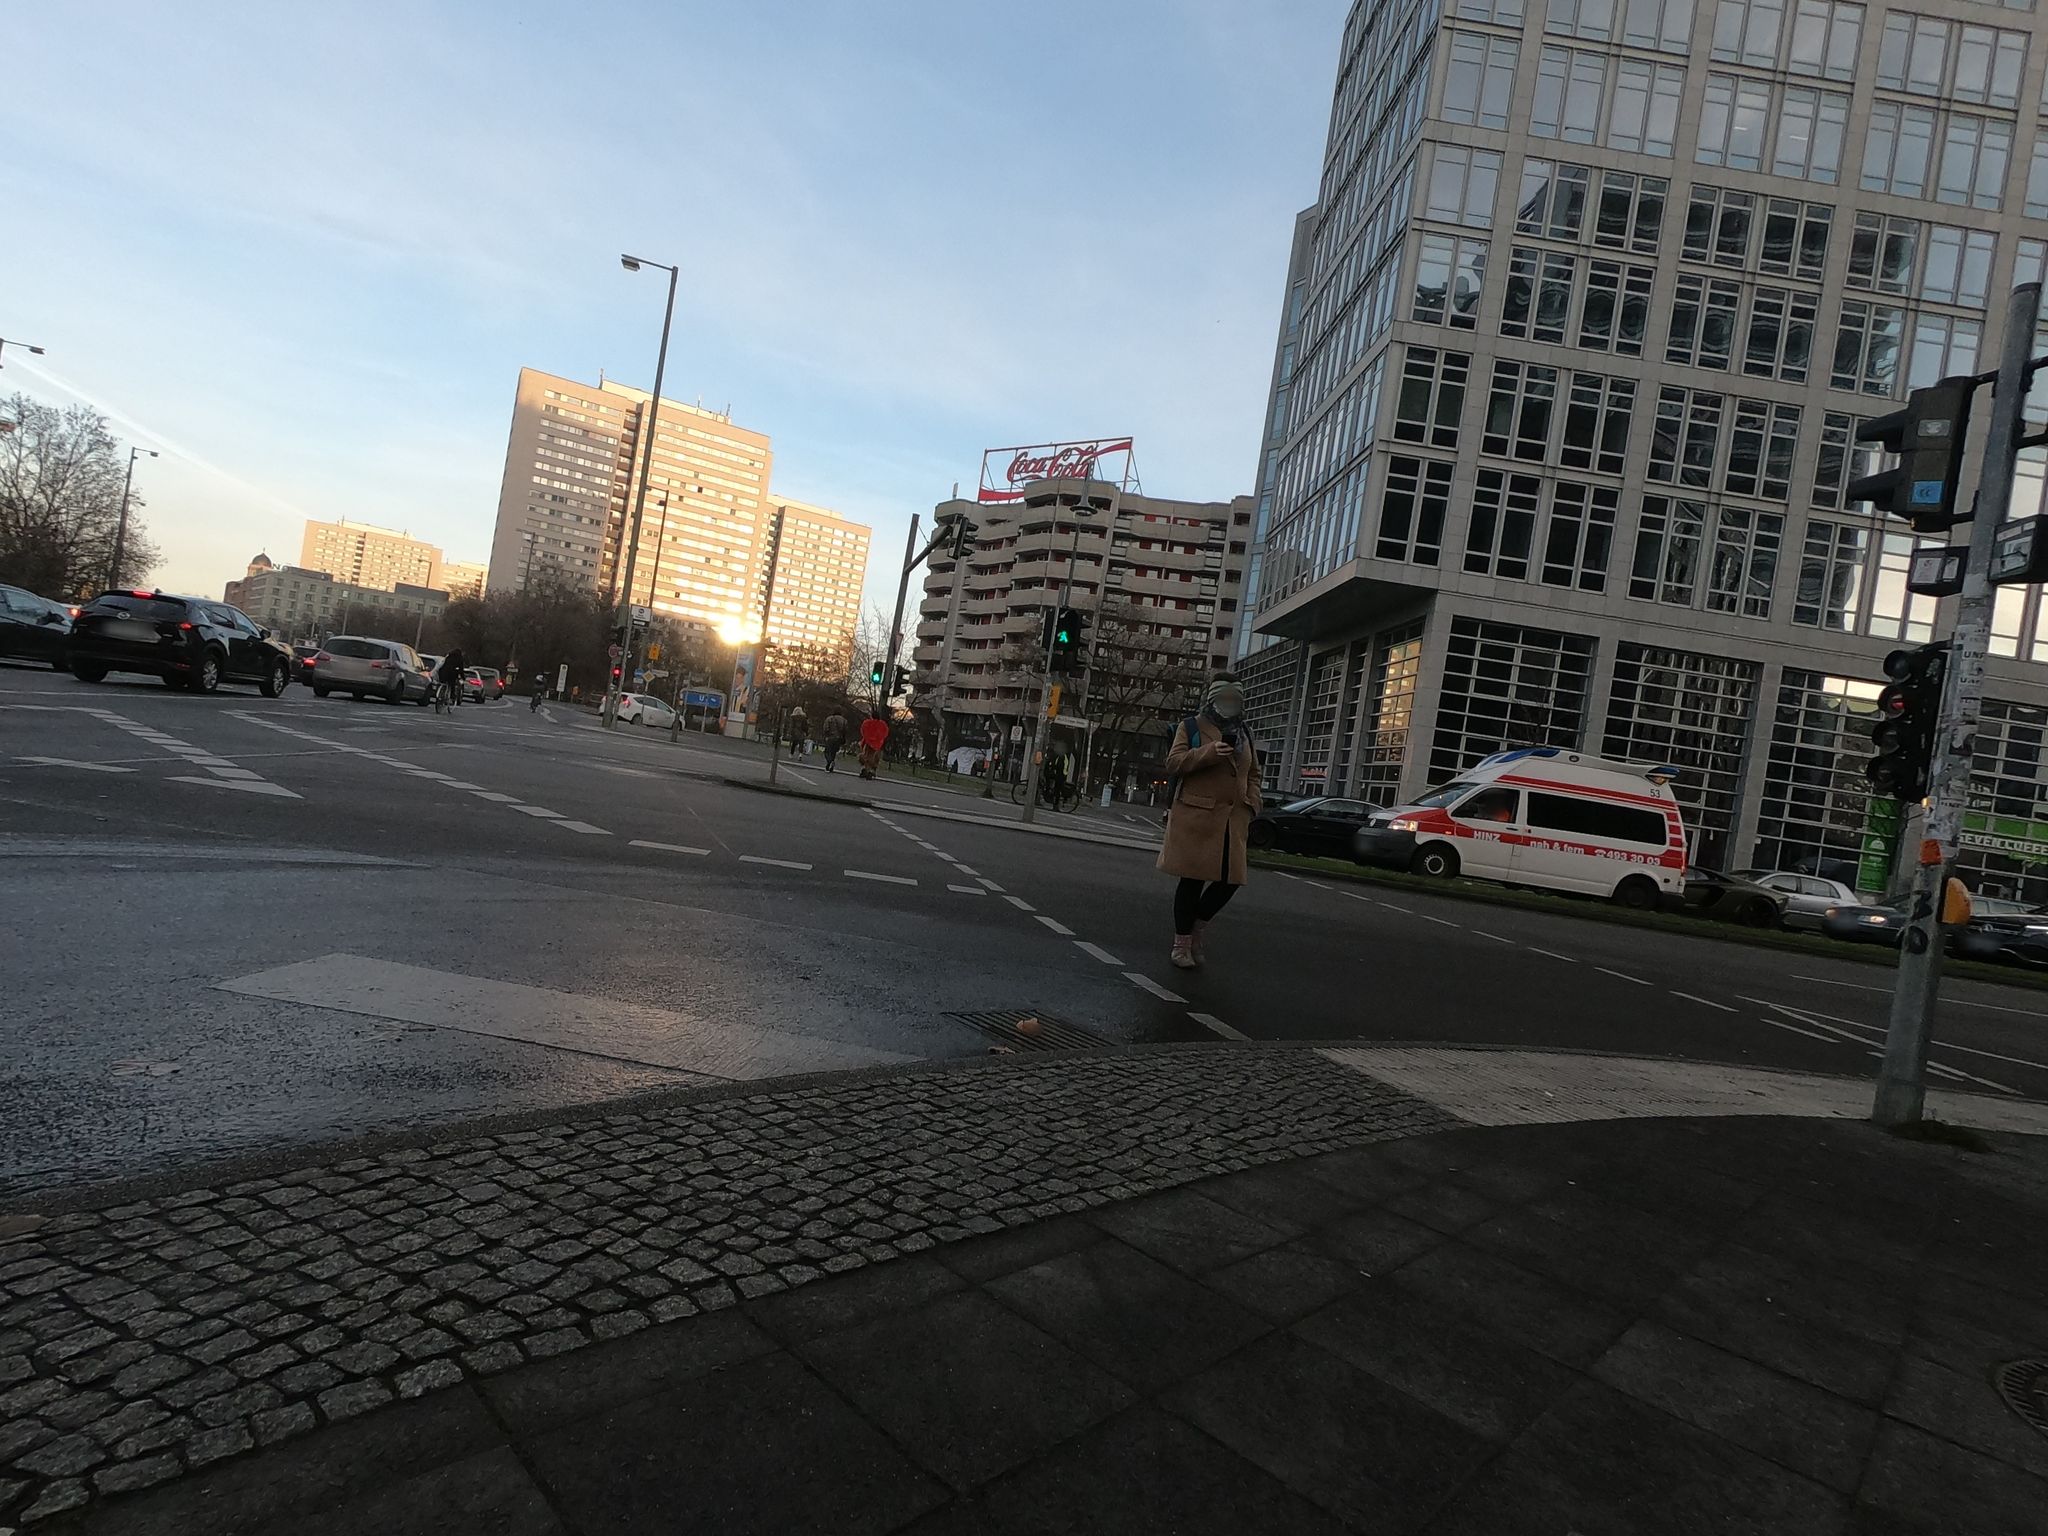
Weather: clear
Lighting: day
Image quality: good
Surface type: walking surface
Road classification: footway
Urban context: urban centre
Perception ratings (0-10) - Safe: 5.56, Lively: 7.84, Beautiful: 8.12, Boring: 2.81, Depressing: 6.05, Wealthy: 7.9